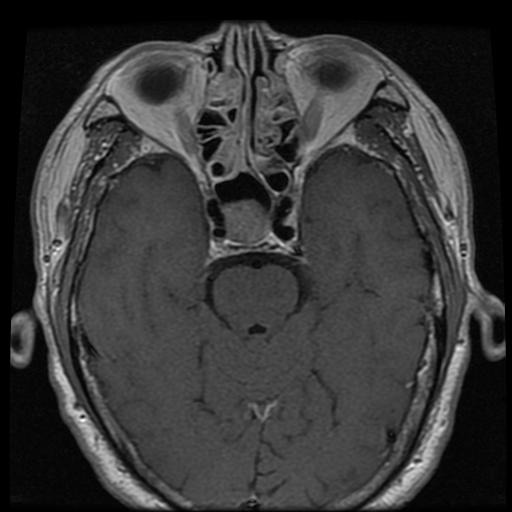
Label: pituitary